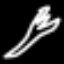
Label: fork